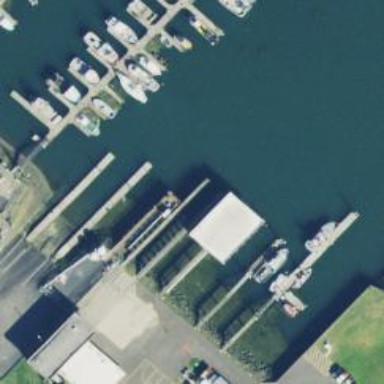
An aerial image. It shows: Pier designed for boat lift on the waterway.